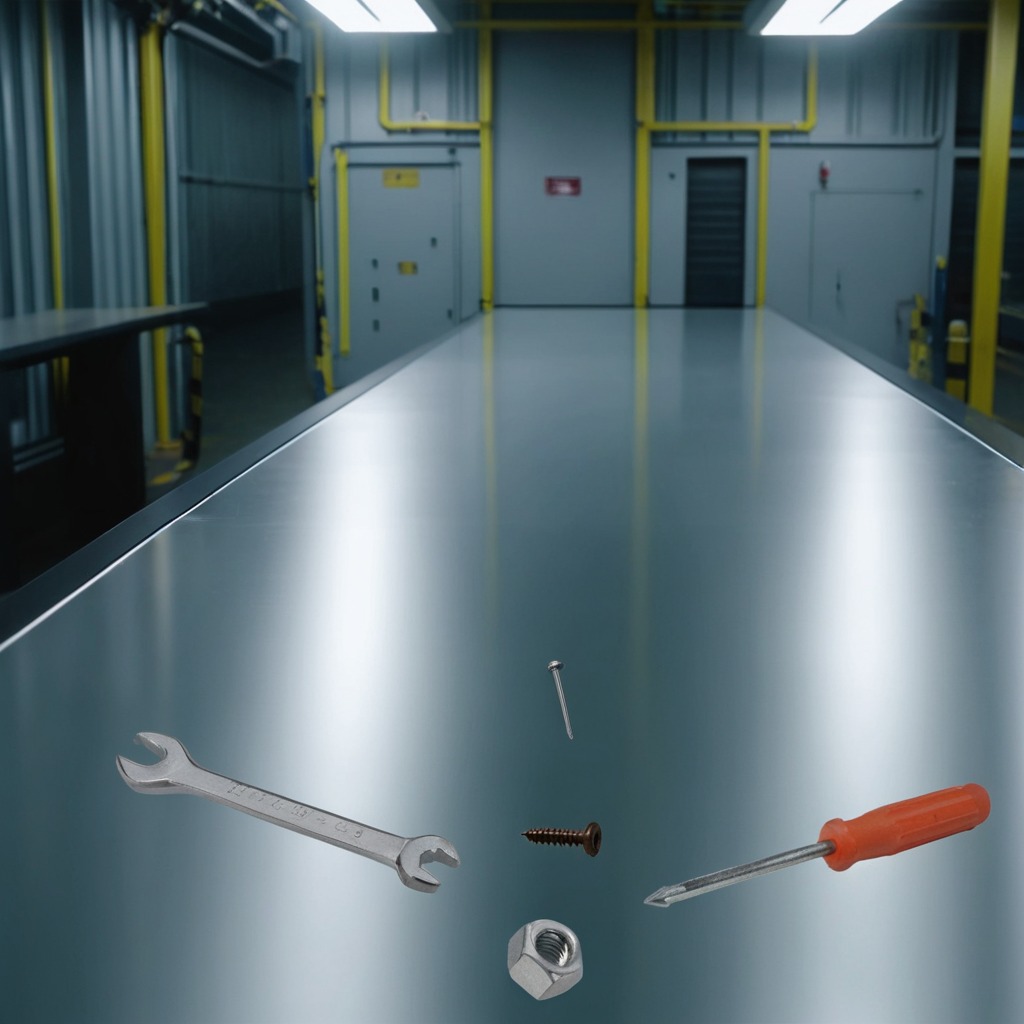
A metal machine screw, an iron nail, a screwdriver, a metal nut, and a wrench are lying on a high-gloss table in a ship maintenance bay industrial lighting.